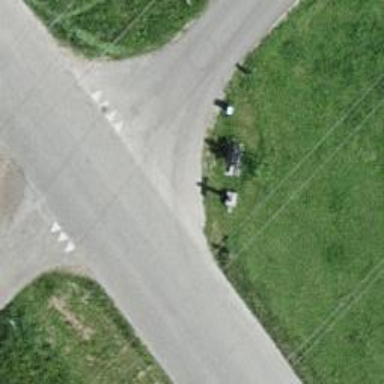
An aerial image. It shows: Wayside cross with historic significance.